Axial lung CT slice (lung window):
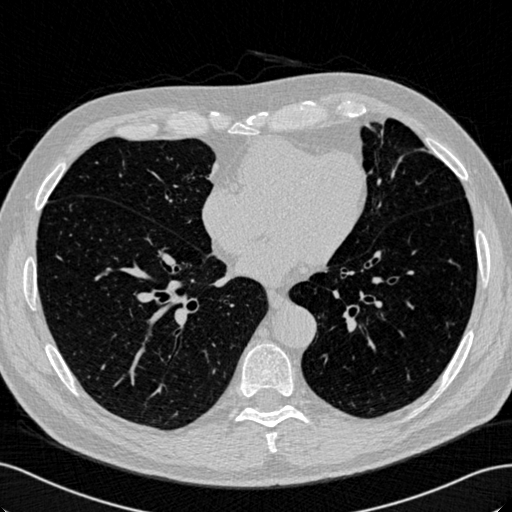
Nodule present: no